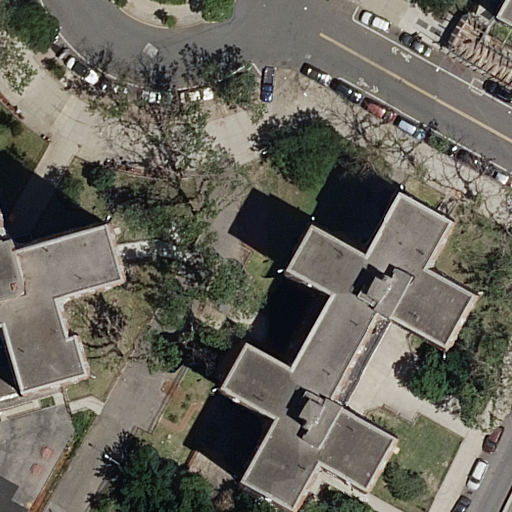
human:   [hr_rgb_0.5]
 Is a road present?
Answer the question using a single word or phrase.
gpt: yes

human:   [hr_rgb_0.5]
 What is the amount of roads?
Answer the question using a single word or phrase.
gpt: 10

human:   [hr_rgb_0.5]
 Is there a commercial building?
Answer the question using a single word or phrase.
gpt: no

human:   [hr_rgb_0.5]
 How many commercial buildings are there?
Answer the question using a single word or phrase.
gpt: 0

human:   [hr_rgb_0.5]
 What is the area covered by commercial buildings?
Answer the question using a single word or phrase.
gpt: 0m2

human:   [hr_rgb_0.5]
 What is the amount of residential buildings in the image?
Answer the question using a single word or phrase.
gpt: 4

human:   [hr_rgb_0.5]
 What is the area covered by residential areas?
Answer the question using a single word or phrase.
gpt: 4906m2

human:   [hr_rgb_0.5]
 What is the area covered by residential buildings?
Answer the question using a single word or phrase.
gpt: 1829m2

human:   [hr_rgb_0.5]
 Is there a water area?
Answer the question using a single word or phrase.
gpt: no

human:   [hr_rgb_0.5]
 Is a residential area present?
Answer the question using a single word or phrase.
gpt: yes

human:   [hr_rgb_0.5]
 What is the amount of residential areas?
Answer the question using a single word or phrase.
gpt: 1

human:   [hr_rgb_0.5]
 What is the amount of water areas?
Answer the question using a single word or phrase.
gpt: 0

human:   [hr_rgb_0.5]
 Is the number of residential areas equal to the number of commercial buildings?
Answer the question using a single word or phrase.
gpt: no

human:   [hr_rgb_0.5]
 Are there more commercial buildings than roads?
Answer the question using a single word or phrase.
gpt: no

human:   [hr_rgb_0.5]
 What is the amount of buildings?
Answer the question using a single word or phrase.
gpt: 4

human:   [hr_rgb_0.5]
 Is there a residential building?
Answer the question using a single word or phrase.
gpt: yes

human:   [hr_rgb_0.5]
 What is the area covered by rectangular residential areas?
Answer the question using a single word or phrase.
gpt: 4906m2

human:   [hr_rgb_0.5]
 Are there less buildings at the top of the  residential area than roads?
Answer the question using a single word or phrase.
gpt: yes

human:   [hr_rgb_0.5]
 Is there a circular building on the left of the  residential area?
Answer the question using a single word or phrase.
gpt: no

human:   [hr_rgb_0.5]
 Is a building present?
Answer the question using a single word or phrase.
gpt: yes

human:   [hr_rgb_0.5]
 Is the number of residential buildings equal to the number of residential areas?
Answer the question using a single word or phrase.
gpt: no

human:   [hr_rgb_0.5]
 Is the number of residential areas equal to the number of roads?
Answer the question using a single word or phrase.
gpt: no

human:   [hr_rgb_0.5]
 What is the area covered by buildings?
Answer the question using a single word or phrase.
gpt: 1829m2

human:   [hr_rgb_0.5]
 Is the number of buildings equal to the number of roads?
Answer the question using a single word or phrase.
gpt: no

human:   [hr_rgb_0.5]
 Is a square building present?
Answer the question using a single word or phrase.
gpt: no

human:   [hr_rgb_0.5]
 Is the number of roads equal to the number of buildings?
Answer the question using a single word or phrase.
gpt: no

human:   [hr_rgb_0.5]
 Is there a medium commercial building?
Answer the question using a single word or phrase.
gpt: no

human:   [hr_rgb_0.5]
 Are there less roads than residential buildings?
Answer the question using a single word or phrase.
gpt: no

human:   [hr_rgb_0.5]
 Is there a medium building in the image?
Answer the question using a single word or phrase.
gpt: yes

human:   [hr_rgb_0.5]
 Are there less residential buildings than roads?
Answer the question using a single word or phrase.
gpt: yes

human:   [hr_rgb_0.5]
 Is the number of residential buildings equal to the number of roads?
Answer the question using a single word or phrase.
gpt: no

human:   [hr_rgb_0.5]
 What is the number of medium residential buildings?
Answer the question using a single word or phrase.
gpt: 1

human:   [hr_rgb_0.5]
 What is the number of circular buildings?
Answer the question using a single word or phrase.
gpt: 0

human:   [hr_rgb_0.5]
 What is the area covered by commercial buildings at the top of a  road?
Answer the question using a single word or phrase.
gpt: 0m2

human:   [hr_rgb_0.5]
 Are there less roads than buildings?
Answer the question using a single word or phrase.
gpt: no

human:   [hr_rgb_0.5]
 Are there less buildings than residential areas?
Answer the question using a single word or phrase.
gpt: no

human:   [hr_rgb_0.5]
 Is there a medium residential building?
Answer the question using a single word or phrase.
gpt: yes

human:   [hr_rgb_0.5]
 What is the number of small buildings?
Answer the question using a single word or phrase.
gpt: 2

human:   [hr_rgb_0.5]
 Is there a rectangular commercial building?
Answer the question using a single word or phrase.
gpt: no

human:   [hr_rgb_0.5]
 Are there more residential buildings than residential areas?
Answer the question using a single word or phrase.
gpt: yes

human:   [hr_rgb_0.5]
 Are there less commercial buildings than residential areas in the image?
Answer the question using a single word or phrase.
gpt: yes

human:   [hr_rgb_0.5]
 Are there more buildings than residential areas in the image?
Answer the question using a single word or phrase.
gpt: yes

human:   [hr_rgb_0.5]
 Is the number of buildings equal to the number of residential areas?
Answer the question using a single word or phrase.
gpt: no

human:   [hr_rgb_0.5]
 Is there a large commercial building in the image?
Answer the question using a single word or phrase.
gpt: no

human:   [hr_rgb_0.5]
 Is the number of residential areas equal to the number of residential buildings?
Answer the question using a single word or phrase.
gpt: no

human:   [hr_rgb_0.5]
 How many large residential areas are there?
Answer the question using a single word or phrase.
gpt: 1

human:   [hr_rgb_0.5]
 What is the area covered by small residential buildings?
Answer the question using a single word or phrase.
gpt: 97m2

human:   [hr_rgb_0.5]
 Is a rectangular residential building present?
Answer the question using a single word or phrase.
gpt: yes

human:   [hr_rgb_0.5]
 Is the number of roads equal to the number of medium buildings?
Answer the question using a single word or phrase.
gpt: no

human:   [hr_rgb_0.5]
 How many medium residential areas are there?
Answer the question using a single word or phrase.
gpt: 0

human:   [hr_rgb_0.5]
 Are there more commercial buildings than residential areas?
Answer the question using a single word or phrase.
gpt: no

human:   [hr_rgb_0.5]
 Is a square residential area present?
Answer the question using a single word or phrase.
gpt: no

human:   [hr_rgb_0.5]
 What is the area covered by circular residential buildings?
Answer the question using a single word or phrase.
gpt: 0m2

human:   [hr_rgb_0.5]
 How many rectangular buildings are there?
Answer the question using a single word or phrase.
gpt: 1

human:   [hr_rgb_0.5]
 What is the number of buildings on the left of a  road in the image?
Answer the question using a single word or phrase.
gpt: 3

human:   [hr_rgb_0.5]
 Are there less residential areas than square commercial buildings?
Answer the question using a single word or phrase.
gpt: no

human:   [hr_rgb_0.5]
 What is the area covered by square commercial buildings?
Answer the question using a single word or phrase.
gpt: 0m2

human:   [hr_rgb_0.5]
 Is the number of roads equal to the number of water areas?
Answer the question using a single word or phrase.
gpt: no

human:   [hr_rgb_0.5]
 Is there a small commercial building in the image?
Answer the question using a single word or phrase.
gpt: no

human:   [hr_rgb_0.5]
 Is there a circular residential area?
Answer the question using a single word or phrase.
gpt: no

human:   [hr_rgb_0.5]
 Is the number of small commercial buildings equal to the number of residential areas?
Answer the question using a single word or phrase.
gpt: no

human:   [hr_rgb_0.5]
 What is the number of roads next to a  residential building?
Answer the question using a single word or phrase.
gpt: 10

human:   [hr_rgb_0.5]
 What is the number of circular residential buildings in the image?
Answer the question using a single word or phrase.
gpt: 0

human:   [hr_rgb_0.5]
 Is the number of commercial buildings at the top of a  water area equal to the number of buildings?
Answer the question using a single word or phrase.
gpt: no